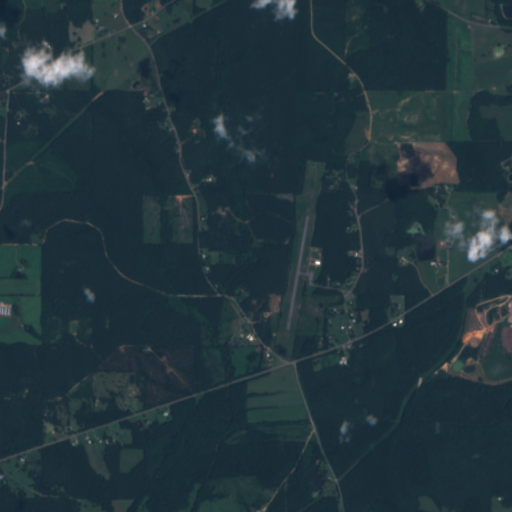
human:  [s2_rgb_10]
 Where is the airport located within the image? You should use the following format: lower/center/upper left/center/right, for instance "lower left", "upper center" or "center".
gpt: The airport is located in the lower center of the image.
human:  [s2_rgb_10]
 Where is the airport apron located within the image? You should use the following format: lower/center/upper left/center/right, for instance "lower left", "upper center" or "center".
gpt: The airport apron is located in the center of the image.
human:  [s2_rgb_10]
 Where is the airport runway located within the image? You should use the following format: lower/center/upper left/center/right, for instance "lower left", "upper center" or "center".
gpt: The airport runway is located in the center of the image.
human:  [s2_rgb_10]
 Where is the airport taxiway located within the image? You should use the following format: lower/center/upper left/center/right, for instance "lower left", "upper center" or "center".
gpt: The airport taxiway is located in the center of the image.
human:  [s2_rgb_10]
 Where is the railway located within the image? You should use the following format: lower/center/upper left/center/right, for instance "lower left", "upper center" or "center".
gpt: The railway is located in the upper right of the image.
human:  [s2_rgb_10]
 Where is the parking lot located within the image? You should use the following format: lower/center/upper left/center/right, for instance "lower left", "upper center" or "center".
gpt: There is no parking lot in the image.